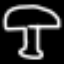
Label: mushroom